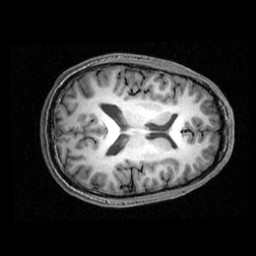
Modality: T1w
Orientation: axial
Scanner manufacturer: ge
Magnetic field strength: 3 T
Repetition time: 0.009036 s
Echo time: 0.00184 s